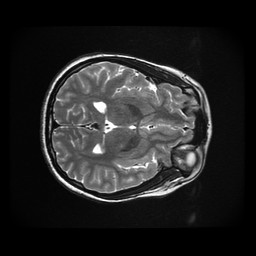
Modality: T2w
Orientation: axial
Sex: female
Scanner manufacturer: ge
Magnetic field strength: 3 T
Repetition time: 5 s
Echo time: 0.1017 s